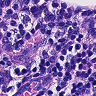
Metastatic tissue present: no